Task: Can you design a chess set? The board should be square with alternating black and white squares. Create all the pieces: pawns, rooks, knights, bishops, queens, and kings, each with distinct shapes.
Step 4647:
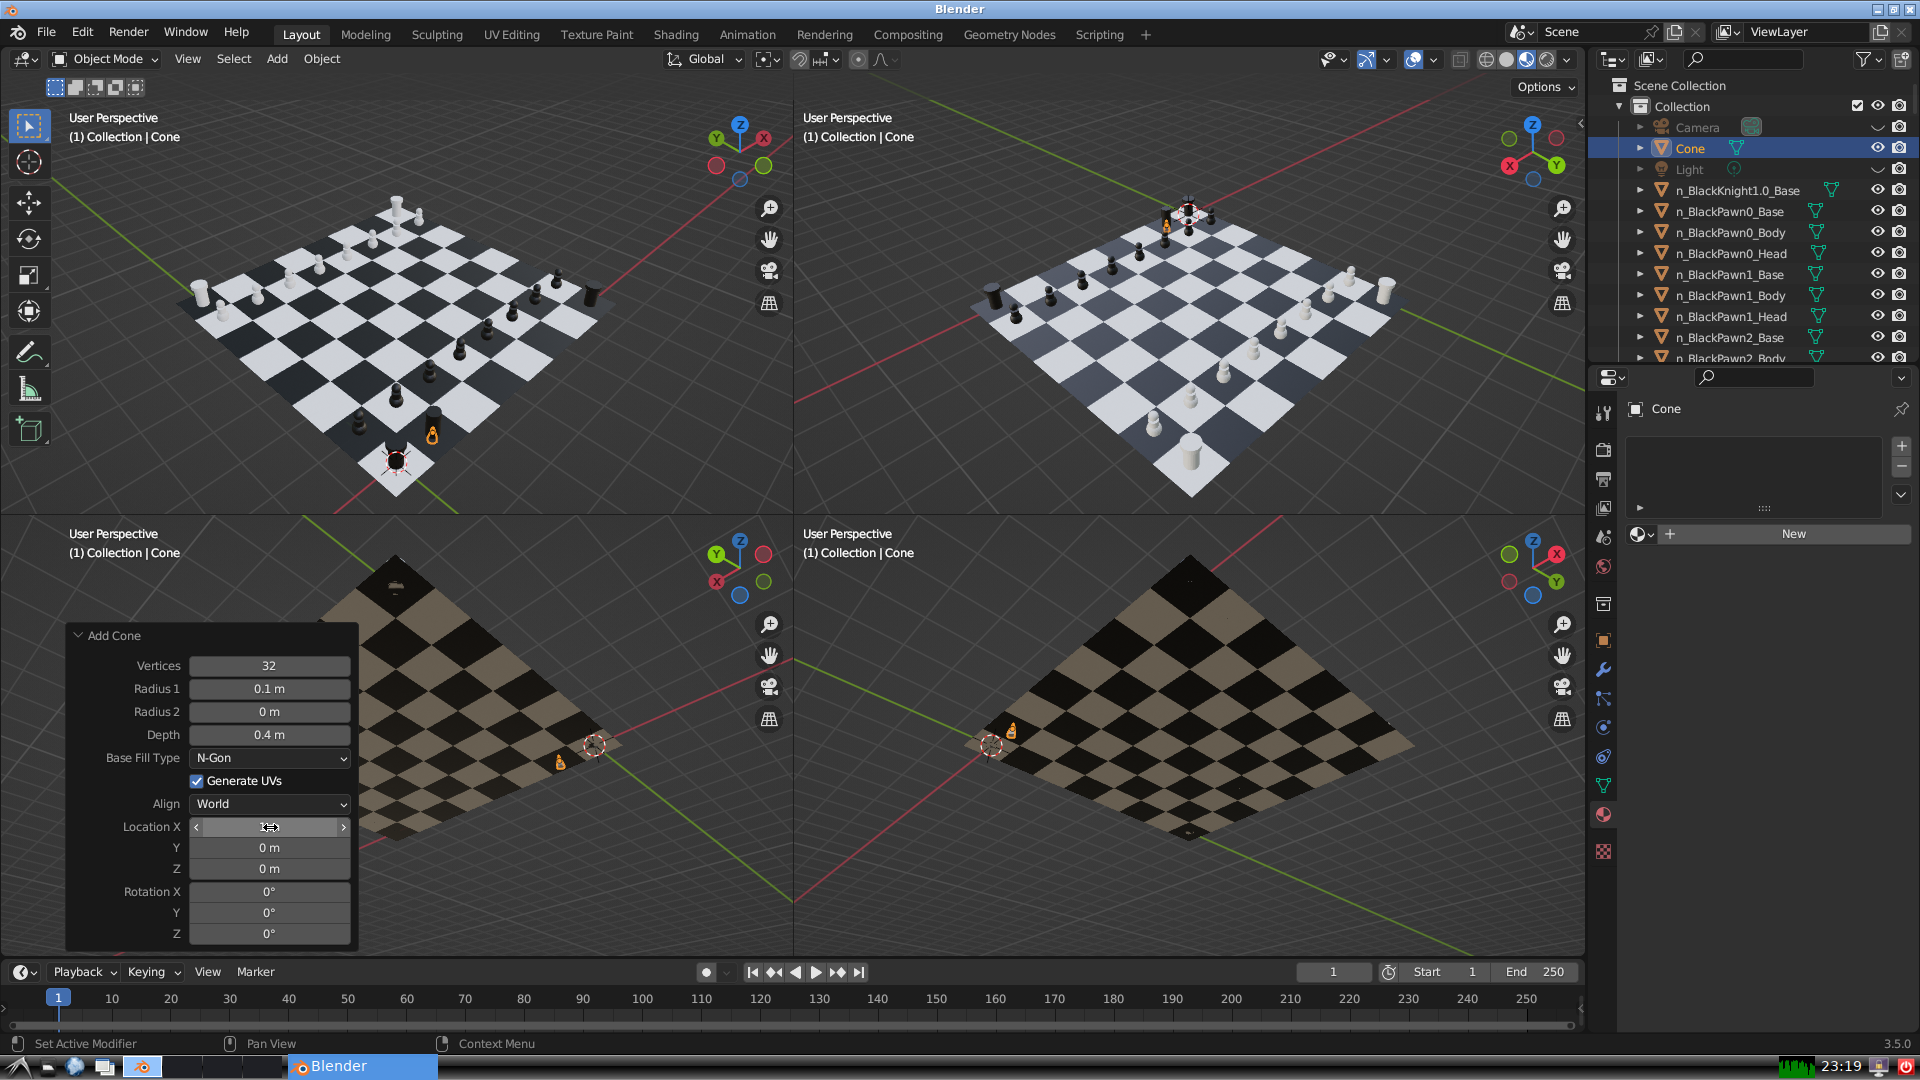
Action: {"mouse_move": [270, 847]}